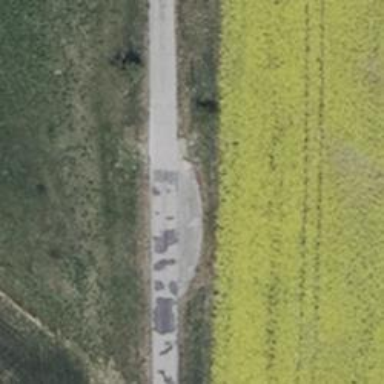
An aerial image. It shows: Passing place on the road.